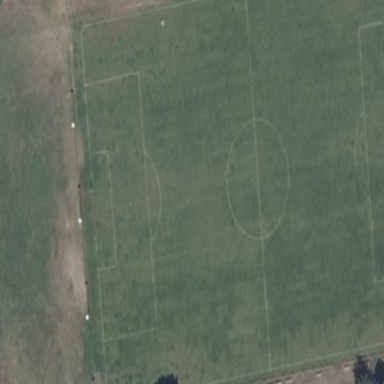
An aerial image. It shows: Soccer pitch for outdoor sports and leisure activities.